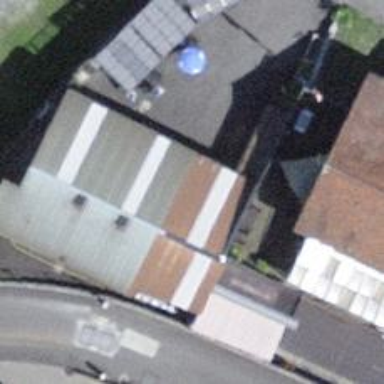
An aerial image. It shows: Toilets.